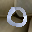
Label: 0